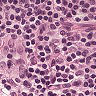
Metastatic tissue present: no